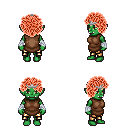
a pixel art fantasy rpg character, female body template, orc, green skin, brown tunic, gold greaves, red curly afro hairstyle, silver tiara, white cloth bandages, four views (front, back, left, right), 2x2 character sprite sheet, small pixel art, hard edges, no anti-aliasing